Question: When I add a Retreive() method to my BST implementation I get a "unresolved external" compiler error.
The Retrieve() member function checks to see whether the value entered by the user exists in the BST, and if it does sets found = false.
'''
//Header File
using namespace std;
struct PersonRec
{
char name[20];
int bribe;
PersonRec* leftLink;
PersonRec* rightLink;
};
class CTree
{
private:
PersonRec *tree;
bool IsEmpty();
void AddItem( PersonRec*&, PersonRec*);
void DisplayTree(PersonRec*);
void Retrieve(PersonRec*, PersonRec*,bool&);
public:
CTree();
//~CTree();
void Add();
void View();
};
//Implementation File
#include <iostream>
#include <string>
using namespace std;
#include "ctree.h"
CTree::CTree()
{
tree = NULL;
}
//PersonList::~MyTree()
//{
//
//}
bool CTree::IsEmpty()
{
if(tree == NULL)
{
return true;
}
else
{
return false;
}
}
void CTree::Add()
{
PersonRec* newPerson = new PersonRec();
cout << "Enter the person's name: ";
std::cin.ignore(std::numeric_limits<std::streamsize>::max(), '
');
cin.getline(newPerson->name, 20);
cout << "Enter the person's contribution: ";
cin >> newPerson->bribe;
bool found = false;
newPerson->leftLink = NULL;
newPerson->rightLink = NULL;
Retrieve(tree, newPerson, found);
if (found)
cout << "Bribe allready entered
";
else
AddItem(tree, newPerson);
}
void CTree::View()
{
if (IsEmpty())
{
cout<<"The list is empy";
}
else
{
DisplayTree(tree);
}
};
void CTree::AddItem( PersonRec*& ptr, PersonRec* newPer )
{
if (ptr == NULL)
{
ptr = newPer;
}
else if ( newPer->bribe < ptr->bribe)
AddItem(ptr->leftLink, newPer);
else
AddItem(ptr->rightLink, newPer);
}
void CTree::DisplayTree(PersonRec* ptr)
{
if (ptr == NULL)
return;
DisplayTree(ptr->rightLink);
cout<<ptr->name<<" "<<"$"<<ptr->bribe <<endl;
DisplayTree(ptr->leftLink);
}
void Retrieve(PersonRec*& ptr, PersonRec* newPer, bool& found)
{
{
if (ptr == NULL)
{
found = false; // item is not found.
}
else if ( newPer->bribe < ptr->bribe)
{
Retrieve(ptr->leftLink, newPer, found);
}
// Search left subtree.
else if (newPer->bribe > ptr->bribe)
{
Retrieve(ptr->rightLink, newPer, found);// Search right subtree.
}
else
{
//newPer.bribe = ptr->info; // item is found.
found = true;
}
}
}
//Driver File
#include <iostream>
using namespace std;
#include <cstdlib>
#include "ctree.h"
int displayMenu (void);
void processChoice(int, CTree&);
int main (void)
{
int num;
CTree ct;
do
{
num = displayMenu();
if (num != 3)
processChoice(num, ct);
} while (num != 3);
return 0;
}
int displayMenu (void)
{
int choice;
cout << "
Menu
";
cout << "==============================
";
cout << "1. Add student to waiting list
";
cout << "2. View waiting list
";
cout << "3. Exit program
";
cout << "Please enter choice: ";
cin >> choice;
return choice;
}
void processChoice(int choice, CTree& myTree)
{
switch (choice)
{
case 1: myTree.Add (); break;
case 2: myTree.View (); break;
}
}
'''
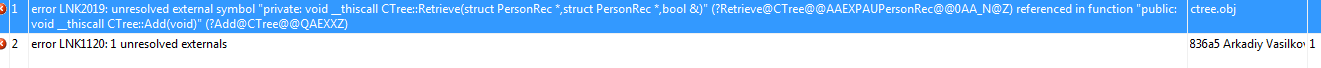
Answer: You don't qualify the definition with the class name:
'''
void Retrieve(PersonRec*& ptr, PersonRec* newPer, bool& found)
'''
should be
'''
void CTree::Retrieve(PersonRec* ptr, PersonRec* newPer, bool& found)
'''